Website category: university
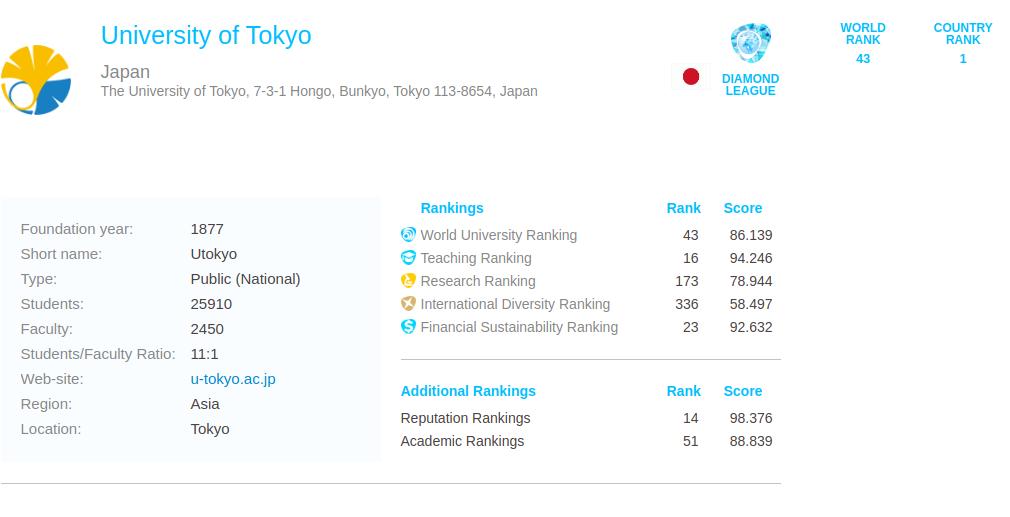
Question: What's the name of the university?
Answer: University of Tokyo

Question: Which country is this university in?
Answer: Japan

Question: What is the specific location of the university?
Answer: The University of Tokyo, 7-3-1 Hongo, Bunkyo, Tokyo 113-8654, Japan

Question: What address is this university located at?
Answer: The University of Tokyo, 7-3-1 Hongo, Bunkyo, Tokyo 113-8654, Japan

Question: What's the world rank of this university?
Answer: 43

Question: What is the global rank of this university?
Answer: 43

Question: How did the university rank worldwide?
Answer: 43

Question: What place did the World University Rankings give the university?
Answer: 43

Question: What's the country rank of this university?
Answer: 1

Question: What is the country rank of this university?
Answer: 1

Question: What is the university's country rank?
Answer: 1

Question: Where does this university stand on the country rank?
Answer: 1

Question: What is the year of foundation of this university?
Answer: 1877

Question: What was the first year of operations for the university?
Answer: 1877

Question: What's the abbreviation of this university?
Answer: Utokyo

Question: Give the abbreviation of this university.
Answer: Utokyo

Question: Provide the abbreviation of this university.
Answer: Utokyo

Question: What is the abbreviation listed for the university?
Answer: Utokyo

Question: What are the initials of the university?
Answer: Utokyo

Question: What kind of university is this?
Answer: Public (National)

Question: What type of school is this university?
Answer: Public (National)

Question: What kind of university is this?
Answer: Public (National)

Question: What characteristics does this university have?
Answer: Public (National)

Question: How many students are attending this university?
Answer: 25910

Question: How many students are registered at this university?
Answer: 25910

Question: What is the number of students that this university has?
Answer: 25910

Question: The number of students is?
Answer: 25910

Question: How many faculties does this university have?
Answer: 2450

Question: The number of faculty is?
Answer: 2450

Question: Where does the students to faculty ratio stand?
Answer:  11 : 1

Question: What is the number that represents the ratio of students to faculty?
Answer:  11 : 1

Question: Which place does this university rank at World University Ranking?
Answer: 43

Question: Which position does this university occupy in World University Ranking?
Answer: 43

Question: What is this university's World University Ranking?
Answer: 43

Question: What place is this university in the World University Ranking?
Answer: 43

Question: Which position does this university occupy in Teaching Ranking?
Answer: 16

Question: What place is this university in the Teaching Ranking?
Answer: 16

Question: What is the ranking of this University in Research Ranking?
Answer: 173

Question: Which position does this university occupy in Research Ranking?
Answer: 173

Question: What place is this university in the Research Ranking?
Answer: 173

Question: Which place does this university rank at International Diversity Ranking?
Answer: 336

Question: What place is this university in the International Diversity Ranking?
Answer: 336

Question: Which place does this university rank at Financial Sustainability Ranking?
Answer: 23

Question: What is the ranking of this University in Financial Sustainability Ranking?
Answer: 23

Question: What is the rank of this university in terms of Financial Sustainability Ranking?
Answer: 23

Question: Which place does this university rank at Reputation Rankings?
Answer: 14

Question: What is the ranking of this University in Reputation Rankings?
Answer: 14

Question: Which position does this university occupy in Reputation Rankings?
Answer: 14

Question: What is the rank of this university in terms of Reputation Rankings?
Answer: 14

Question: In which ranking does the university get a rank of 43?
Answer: World University Ranking

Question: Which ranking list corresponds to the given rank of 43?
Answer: World University Ranking

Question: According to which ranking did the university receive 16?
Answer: Teaching Ranking

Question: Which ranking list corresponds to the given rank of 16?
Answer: Teaching Ranking

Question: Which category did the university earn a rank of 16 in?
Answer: Teaching Ranking

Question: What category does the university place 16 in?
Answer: Teaching Ranking

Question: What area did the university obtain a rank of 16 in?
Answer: Teaching Ranking

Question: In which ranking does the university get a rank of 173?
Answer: Research Ranking

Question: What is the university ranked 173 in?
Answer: Research Ranking

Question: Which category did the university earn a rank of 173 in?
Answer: Research Ranking

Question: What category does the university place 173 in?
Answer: Research Ranking

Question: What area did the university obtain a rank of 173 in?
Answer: Research Ranking

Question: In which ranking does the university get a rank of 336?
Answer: International Diversity Ranking

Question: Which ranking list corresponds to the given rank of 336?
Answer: International Diversity Ranking

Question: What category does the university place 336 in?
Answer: International Diversity Ranking